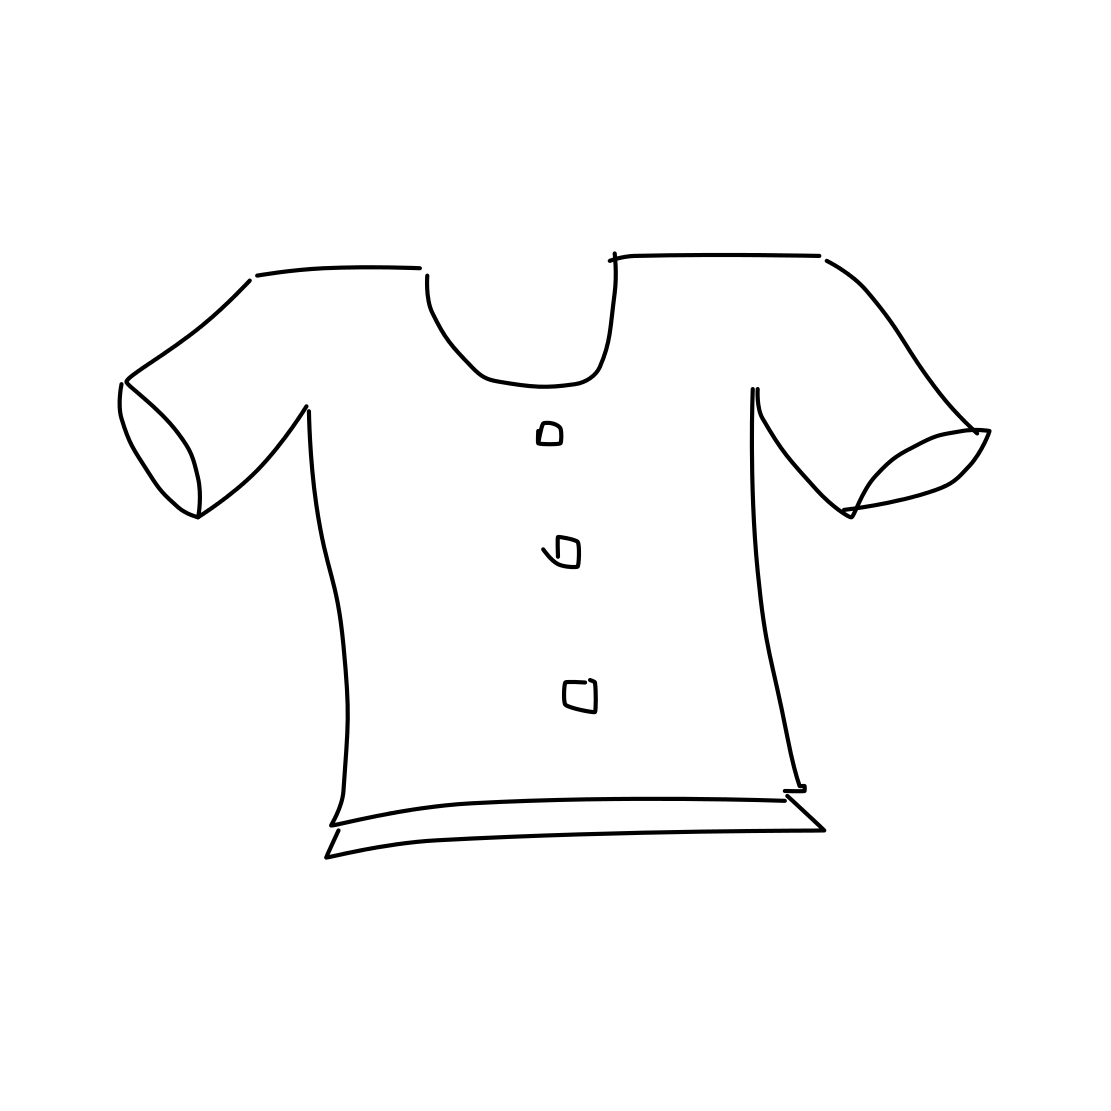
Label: t-shirt